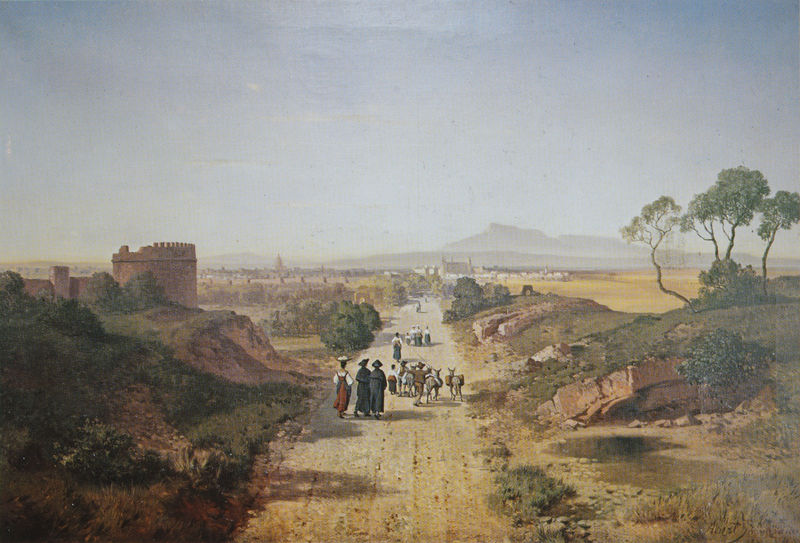
Titel: Italienische Landschaft
Künstler: Albert Zimmermann
Standort: Zeil
Institution: Fam. Doster
Schlagwörter: baum, berg, blau, dunkel, felsen, gemälde, gruppe, himmel, mann, schatten, wasser, weiß, wolken, aquarell, bäume, frauen, gelb, grün, landschaft, menschen, ocker, sand, stadt, braun, frau, grau, hell, hintergrund, hut, hüte, kleid, licht, männer, rücken, schwarz, strasse, ölbild, gras, haus, rot, tier, tiere, weg, wiese, wolke, beige, leute, alt, mensch, stein, steine, weit, signatur, ebene, erde, feld, felder, ferne, gräser, horizont, häuser, hügel, nass, natur, spiegelung, stamm, strauch, weite, busch, büsche, gebüsch, gehen, kirche, sonne, sträucher, boden, land, mantel, familie, händler, kind, klassizismus, personen, bauern, esel, genre, kinder, pferd, rund, turm, pfütze, sommer, italien, ort, süden, furchen, körbe, trocken, warm, berge, fels, gebirge, gipfel, hang, sonnenlicht, verlassen, wüste, zug, dorf, mauer, dunst, lila, nebel, tag, violett, idylle, treiben, weiber, gerade, korb, bauer, zinnen, regen, gang, ruine, burg, spaziergang, wandern, festung, staub, ruinen, dreispitz, sonnig, maultier, maultiere, treiber, rom, stadttor, baumgruppe, lache, karg, reise, wanderer, junger, griechenland, mönche, fernsicht, verblauung, wegrand, lasttier, maulesel, packesel, hänge, mediterran, reisende, hirte, hirten, wanderung, klassisch, ziegen, burgruine, pastoral, heller, südlich, feste, pilger, lastesel, wasserlache, lasttiere, kirchgang, stad, maccia, castell, dreispitze, felsem, grasbüschell, regenpfütze, stein berg, süd, via appia, wasserpfütze, wasserturm, landweg